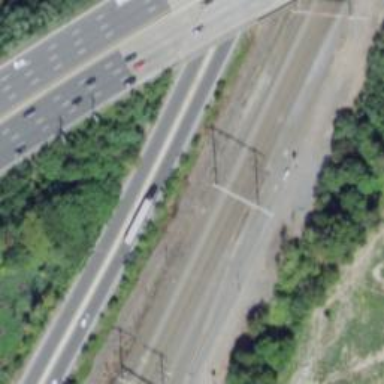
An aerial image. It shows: Trunk link road with asphalt surface.